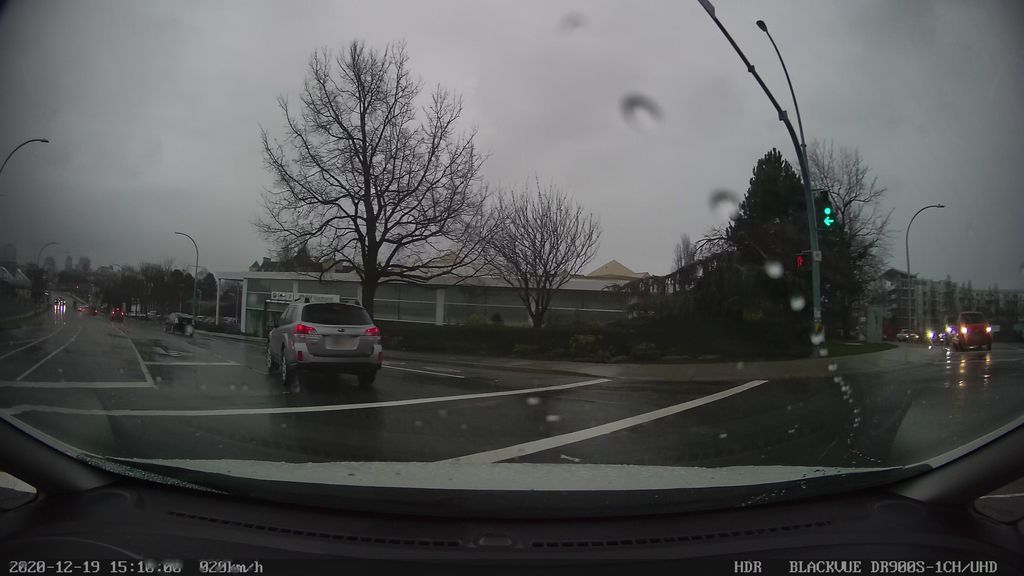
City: victoria